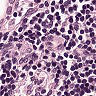
Metastatic tissue present: no